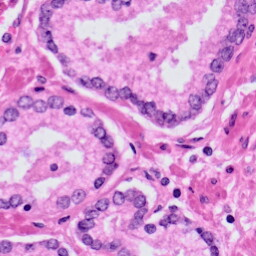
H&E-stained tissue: Prostate